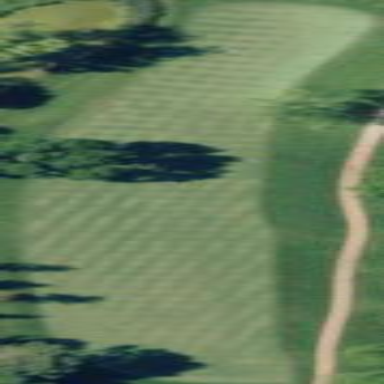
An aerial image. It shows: Golf fairway surrounded by grass.